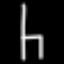
Label: chair